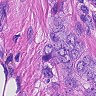
Metastatic tissue present: yes